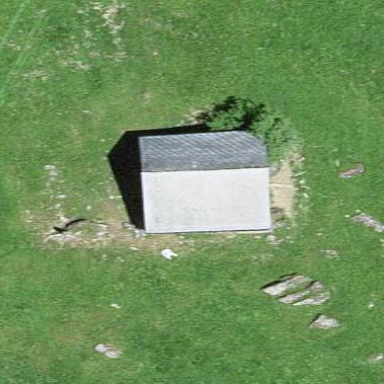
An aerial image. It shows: Rural barn.